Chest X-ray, AP view. Patient: 56 years old, sex M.
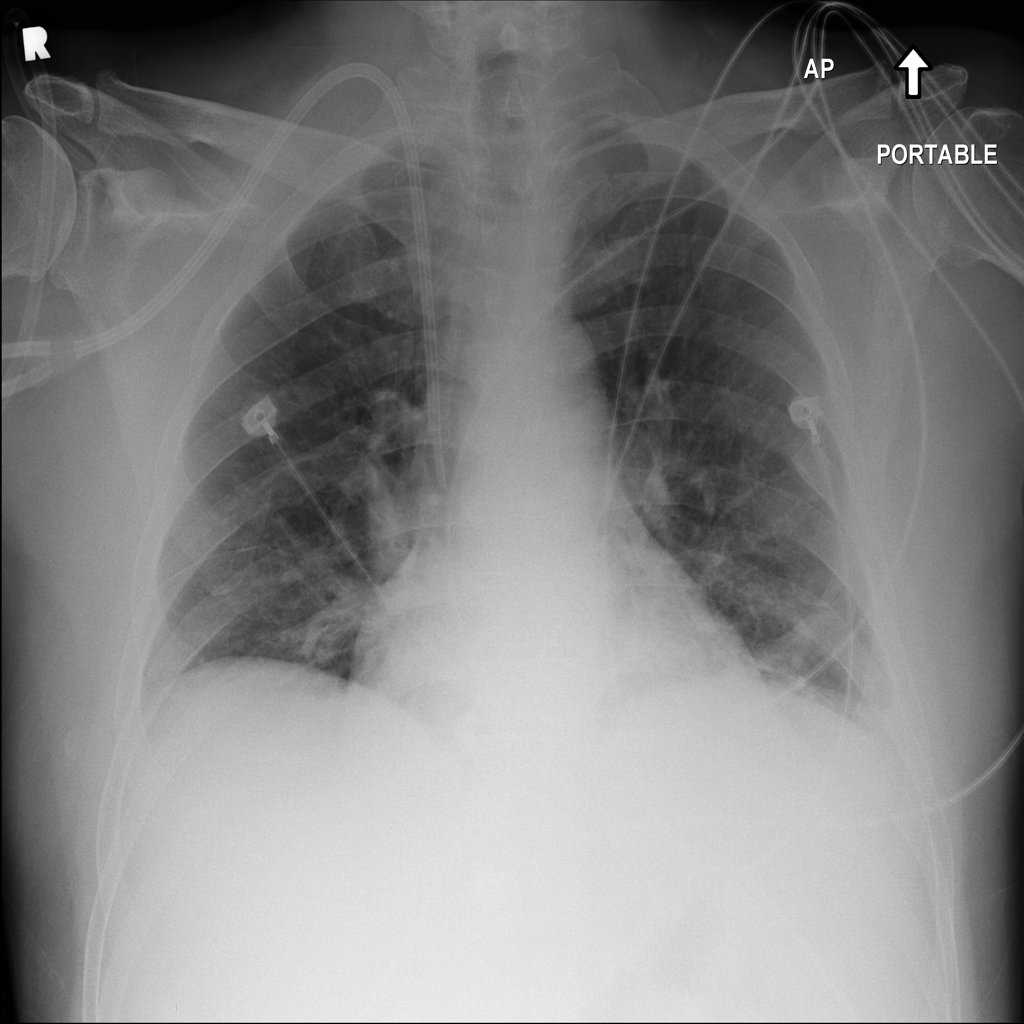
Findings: Atelectasis, Edema